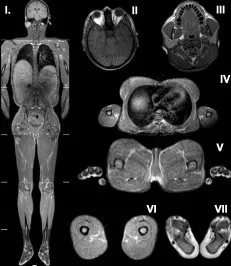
Comparison of fat distribution. The whole-body MRI confirms generalized fat loss in the patient who had a homozygous pathogenic variant in the LMNA gene. Adipose tissue is well preserved around mons pubis and external genital region similar to heterozygous LMNA R582H patient and typical FPLD2 patients while fat tissue loss is noted in a generalized pattern in the scalp, mammary gland, abdomen visceral/subcutaneous, and extremities. Fluid like signal is detected in the bone marrow. Supraclavicular subcutaneous fat was preserved, but the amount of fat was significantly decreased in contrast to heterozygous LMNA R582H and typical FLPD2. The liver was steatotic and diffusely enlarged. Fat loss is partial in heterozygous LMNA p. R582H carrier (Fig. 2b) affecting the limbs, abdomen, breasts and the lower part of the body which is similar to typical FPLD2, although more subcutaneous fat was observed in the upper part of the trunk, over the shoulders, and head and neck (Fig. R482W (c.1444C > T); e: Fat distribution in a 30-year-old female with the classical CGL1 phenotype caused by homozygous AGPAT2 pathogenic variant p. C48X (c.144C > A). In each panel I. Whole-body T1-weighted imaging; II. Retroorbital, axial T1 weighted- imaging; III. Head and neck, axial T1 weighted-imaging; IV. Trunk, axial T1 weighted-imaging; V. Pelvic region, axial T1 weighted-imaging, VI. Upper leg, axial T1 weighted imaging; VII. Sole, axial T1-weighted imaging.
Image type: radiology (mri)